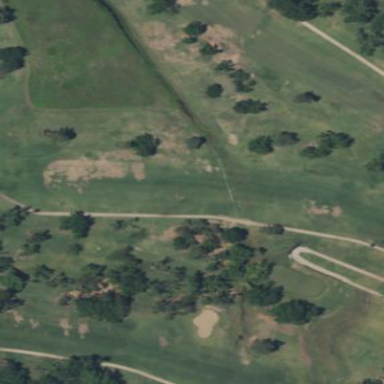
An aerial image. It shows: Golf fairway surrounded by grass.